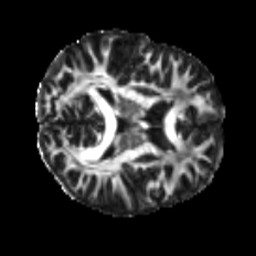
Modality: FA
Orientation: axial
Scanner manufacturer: siemens
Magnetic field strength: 3 T
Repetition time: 4 s
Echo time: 0.0594 s